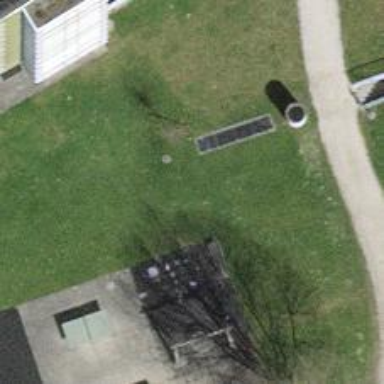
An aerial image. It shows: Playground area for leisure activities on the land.